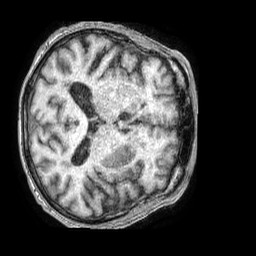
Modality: T1w
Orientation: axial
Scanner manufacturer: philips
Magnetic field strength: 1.5 T
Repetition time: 0.007646 s
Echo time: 0.003479 s